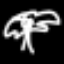
Label: palm tree